Question: After watching the WWDC video on the accelerate framework, I saw that it had two packages called BLAS and LAPACK. When they talked about BLAS, it sounded like that wasn't what I wanted however, LAPACK, which they caption "Linear algebra package", sounds like it does what I want to do.
Could you use the second of these two frameworks, LAPACK, to perform functions such as solving equations, factorising, and other basic algebraic operations? - What puzzled me is when I looked in the apple docs, they have very little reference to LAPACK.

As you can see here, they have docs on BLAS and not LAPACK
I would be grateful if someone who knows about the accelerate framework could enlighten me on the topic because I know nothing about it!
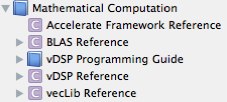
Answer: LAPACK and BLAS provide high-performance linear algebra routines. In particular, they are used to do things like:
- - -
It's hard to tell from your question, but it sounds like what you want to do is algebra, things like factoring 'x^2 + 4x + 4' as '(x + 2)(x + 2)'. Is that right? If so, BLAS and LAPACK will not be of much use to you. If not, can you clarify what sort of problems you do want to solve?
Note that BLAS and LAPACK are sparsely documented by Apple because they are highly standardized interfaces; there is an enormous amount of public documentation already available online and in book form.